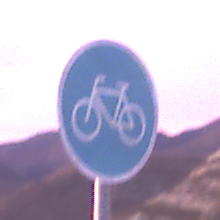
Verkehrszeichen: Radweg
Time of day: Dawn
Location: Outdoor (Nature)
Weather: PartlyCloudy
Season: NotSpecified
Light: Natural